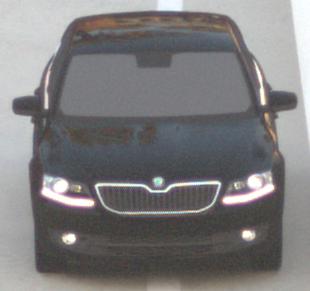
Make: Skoda
Model: Octavia 1.2 TSI
Detailed model: Octavia (III) Limousine
Model produced from: 2013/02
Model produced until: 2015/04
Doors: 5
Color: black
Road condition: dry road
Daytime: sunrise or sunset
Contrast: low contrast